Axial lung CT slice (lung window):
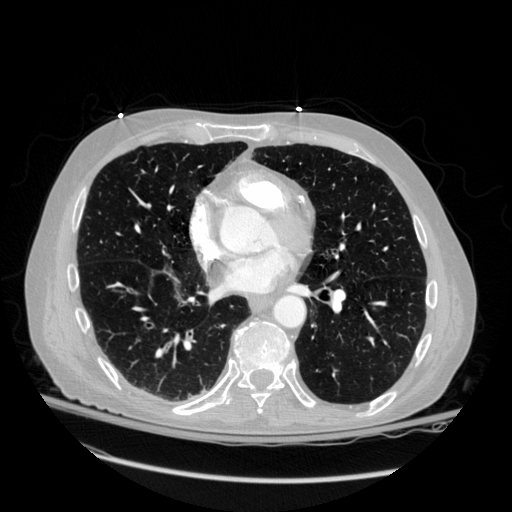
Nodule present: no